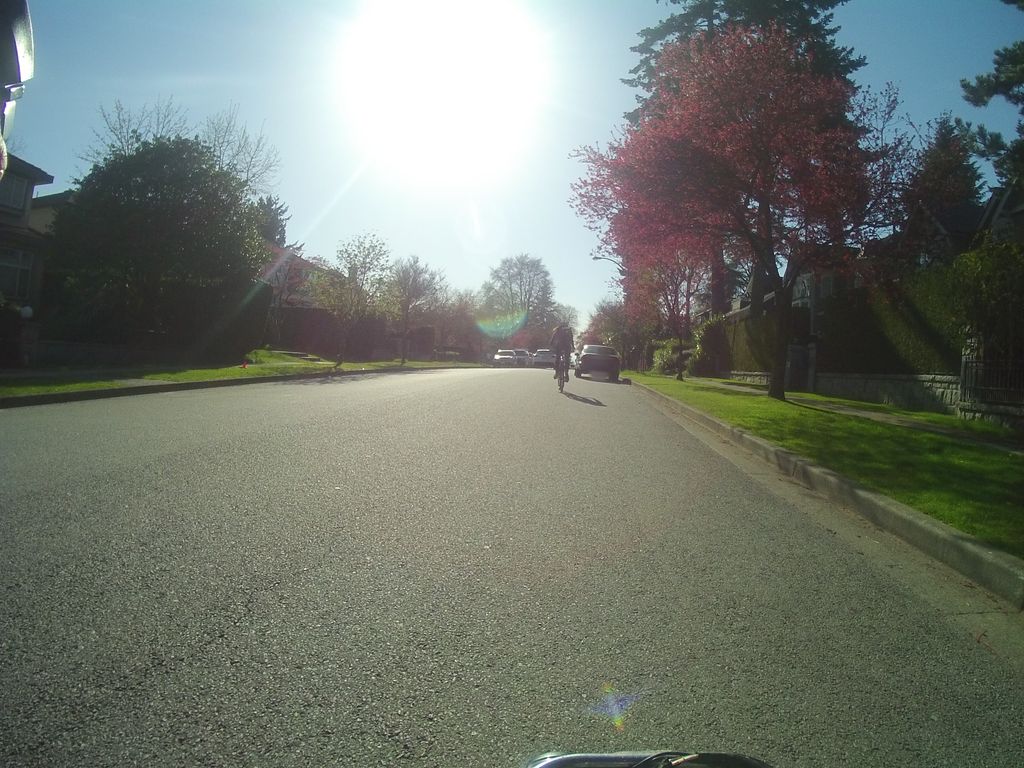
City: vancouver